Interaction volume radius: 5 \u00c5
Interaction volume height: 10 \u00c5
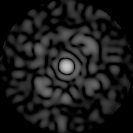
Disorder parameter: 0.8344